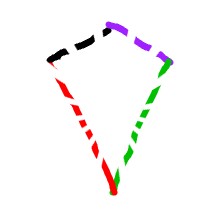
Shape: kite